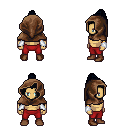
a pixel art fantasy rpg character, male body template, human, tanned skin, gold arm armor, red pants, raven long topknot hairstyle, cloth hood, white cloth bracers, brown shoes, four views (front, back, left, right), 2x2 character sprite sheet, small pixel art, hard edges, no anti-aliasing